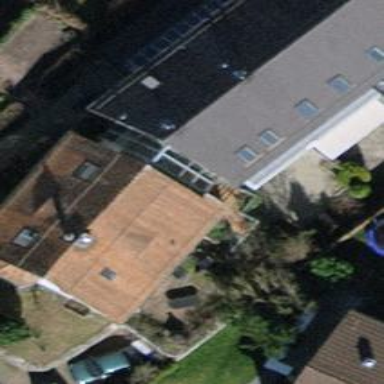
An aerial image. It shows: Building with tiled roof.